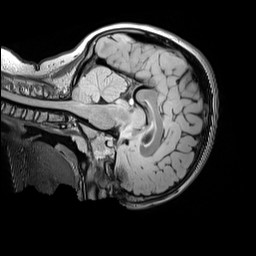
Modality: FLAIR
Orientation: sagittal
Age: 12
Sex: female
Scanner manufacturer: siemens
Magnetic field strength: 3 T
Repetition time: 5 s
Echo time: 0.388 s